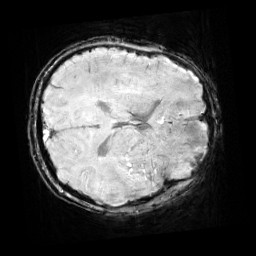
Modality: SWI
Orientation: axial
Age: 12
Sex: male
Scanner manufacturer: siemens
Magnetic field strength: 3 T
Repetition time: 0.027 s
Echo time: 0.02 s